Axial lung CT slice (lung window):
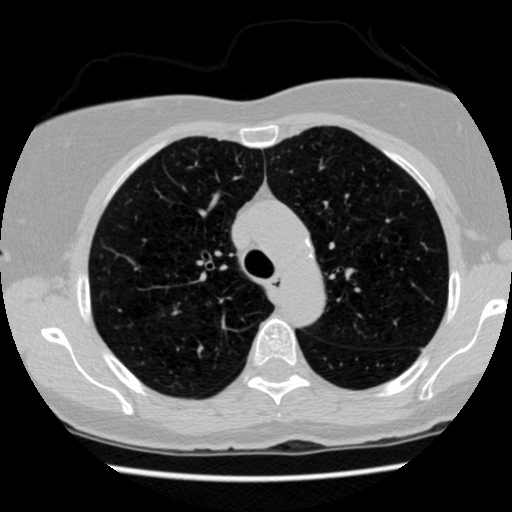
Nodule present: no